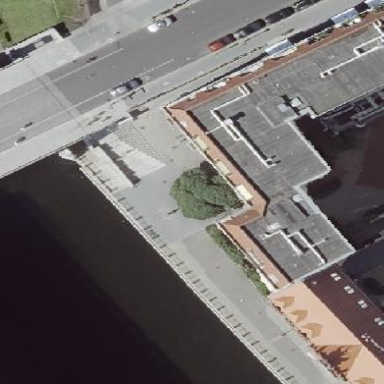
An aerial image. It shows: Part of building is shown in the image.